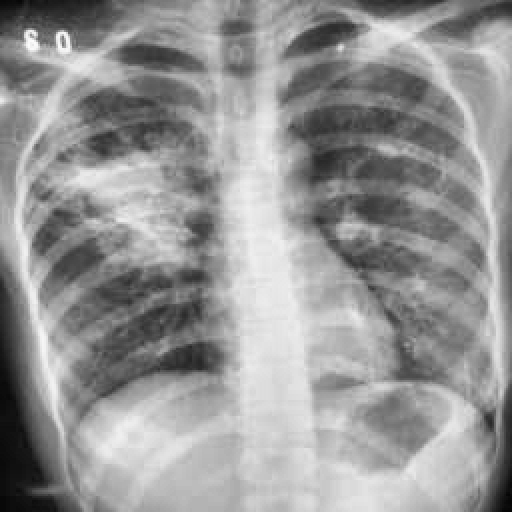
Finding: TUBERCULOSIS